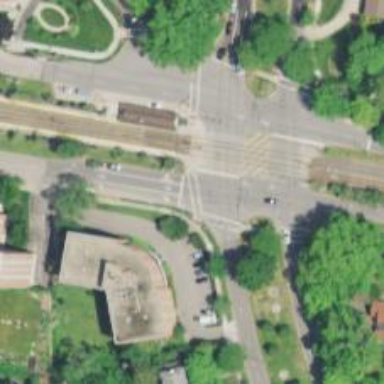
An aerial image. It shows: Zebra crossing on the road.